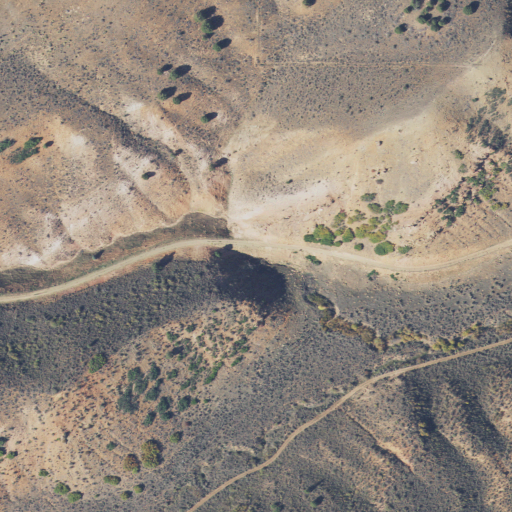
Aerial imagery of valley in Utah named Jodes Hollow containing shrub and evergreen forest